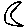
Label: moon